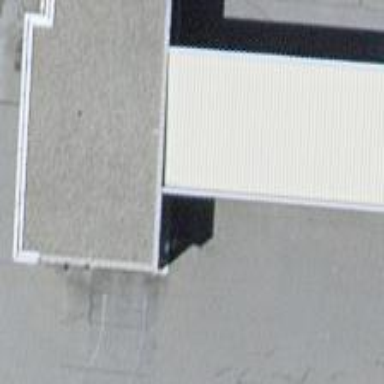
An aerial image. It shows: Fuel station located under roof.